【题型】解答题　【知识点】解析几何　【难度】easy
已知双曲线 $\Gamma: x^2 - \frac{y^2}{4} = 1$。

(1) 求 $\Gamma$ 的离心率和实轴长；

(2) 设点 $A(x_0,y_0)$ 在双曲线 $\Gamma$ 的左支上，过点 $A$ 分别作斜率为 $1$ 与 $-1$ 的直线 $l_1$、$l_2$ 与双曲线 $\Gamma$ 交于 $B$、$C$ 两点，求 $\triangle ABC$ 的面积 $S$ 的取值范围；

(3) 过点 $P(m,2)(m > 0)$ 作 $\Gamma$ 的两条切线 $l_1$、$l_2$，设直线 $l_1$、$l_2$ 的斜率分别为 $k_1$、$k_2$。若 $k_1k_2 = t$，求点 $m$ 的取值范围及 $t$ 的取值范围。
【解答】
\textbf{【答案】} (1) $e = \sqrt{5}$，$2a = 2$；
(2) $\left[\frac{64}{9}, +\infty\right)$；
(3) $m \in (0,1) \cup (1,\sqrt{2})$，$t \in (-\infty,-8) \cup (8,+\infty)$。

\textbf{【解析】} (1) 由题意 $a = 1$，$b = 2$，则 $c = \sqrt{a^2 + b^2} = \sqrt{5}$，
$\therefore e = \frac{c}{a} = \sqrt{5}$，$2a = 2$。

---

(2) 设 $B(x_1,y_1)$，$C(x_2,y_2)$。
则直线 $l_1: y - y_0 = x - x_0$ 与双曲线 $\Gamma$ 联立后解得 $y_1 = \frac{5}{3}y_0 - \frac{8}{3}x_0$，
同理解得 $y_2 = \frac{5}{3}y_0 + \frac{8}{3}x_0$。
故 $|AB| = \sqrt{2}|y_1 - y_0| = \frac{2\sqrt{2}}{3}|y_0 - 4x_0|$，同理 $|AC| = \frac{2\sqrt{2}}{3}|y_0 + 4x_0|$。
又由于 $l_1 \perp l_2$，所以 $S = \frac{1}{2}|AB||AC| = \frac{4}{9}|y_0^2 - 16x_0^2| = \frac{4}{9}(16 + 3y_0^2)$。
故 $S$ 的取值范围为 $\left[\frac{64}{9}, +\infty\right)$。

---

(3) 设切线方程为 $y - 2 = k(x - m)$，
与双曲线 $\Gamma$ 联立后得 $\left(1 - \frac{k^2}{4}\right)x^2 - \frac{k}{2}(2 - km)x - \frac{1}{4}(2 - km)^2 - 1 = 0$。
由 $\Delta = 0$，得 $\frac{k^2}{4}(2 - km)^2 + 4\left(1 - \frac{k^2}{4}\right)\left[\frac{1}{4}(2 - km)^2 + 1\right] = 0$，且 $k \neq \pm 2$。
化简得关于 $k$ 的方程
\[
\begin{cases}
(m^2 - 1)k^2 - 4mk + 8 = 0 \\
k \neq \pm 2
\end{cases}
\]
该方程要有两个不同的实根，于是根据 $\Delta_k > 0$，得到 $0 < m^2 < 2$ 且 $m^2 \neq 1$，
故 $0 < m < \sqrt{2}$ 且 $m \neq 1$。根据韦达定理 $k_1k_2 = \frac{8}{m^2 - 1} = t$，
得 $t$ 的取值范围为 $(-\infty,-8) \cup (8,+\infty)$。

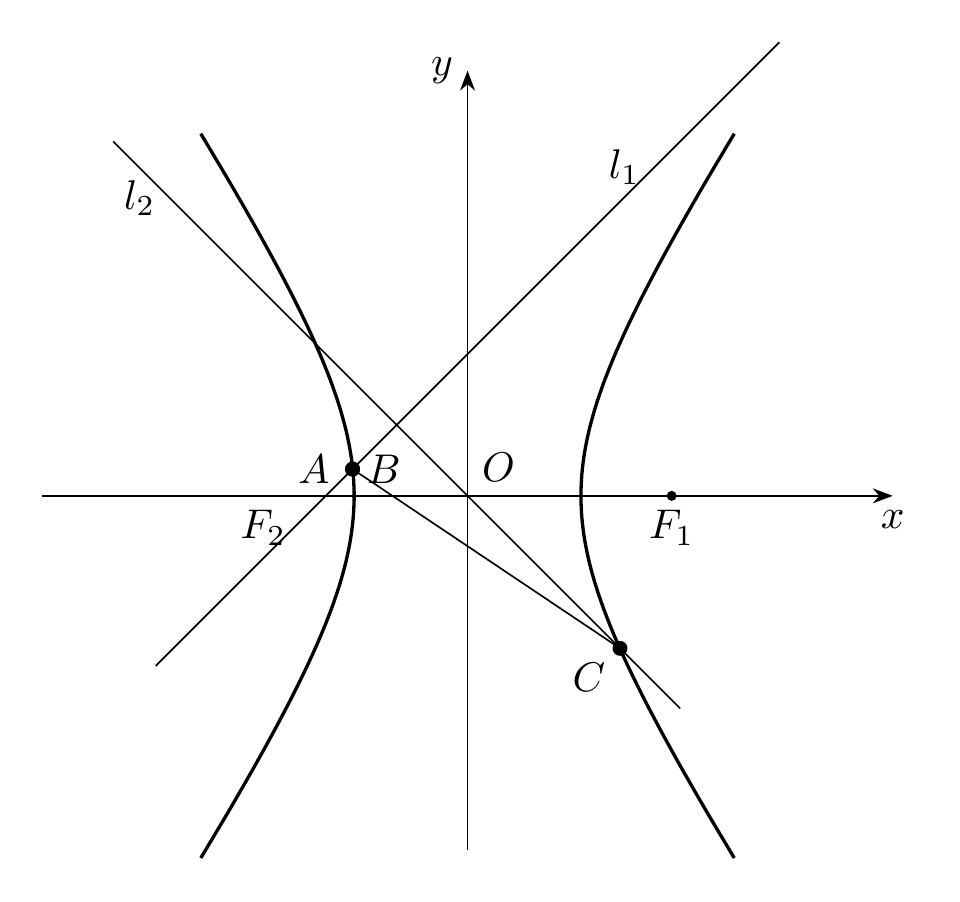